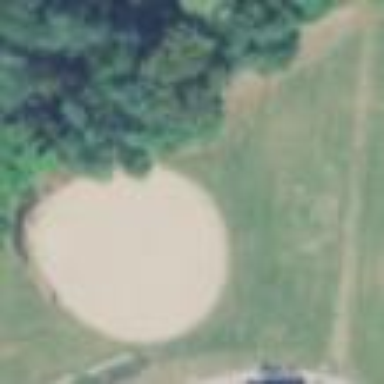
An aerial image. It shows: Baseball pitch for leisure land.